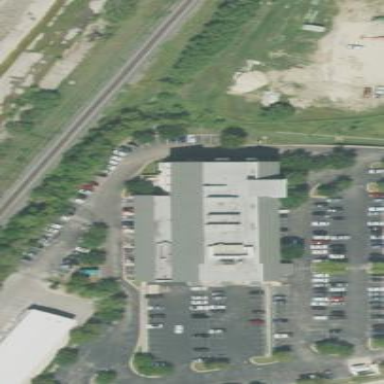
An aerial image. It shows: Hospital building.